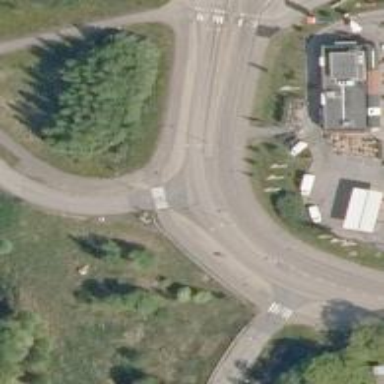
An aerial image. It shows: Road with "give way" sign.